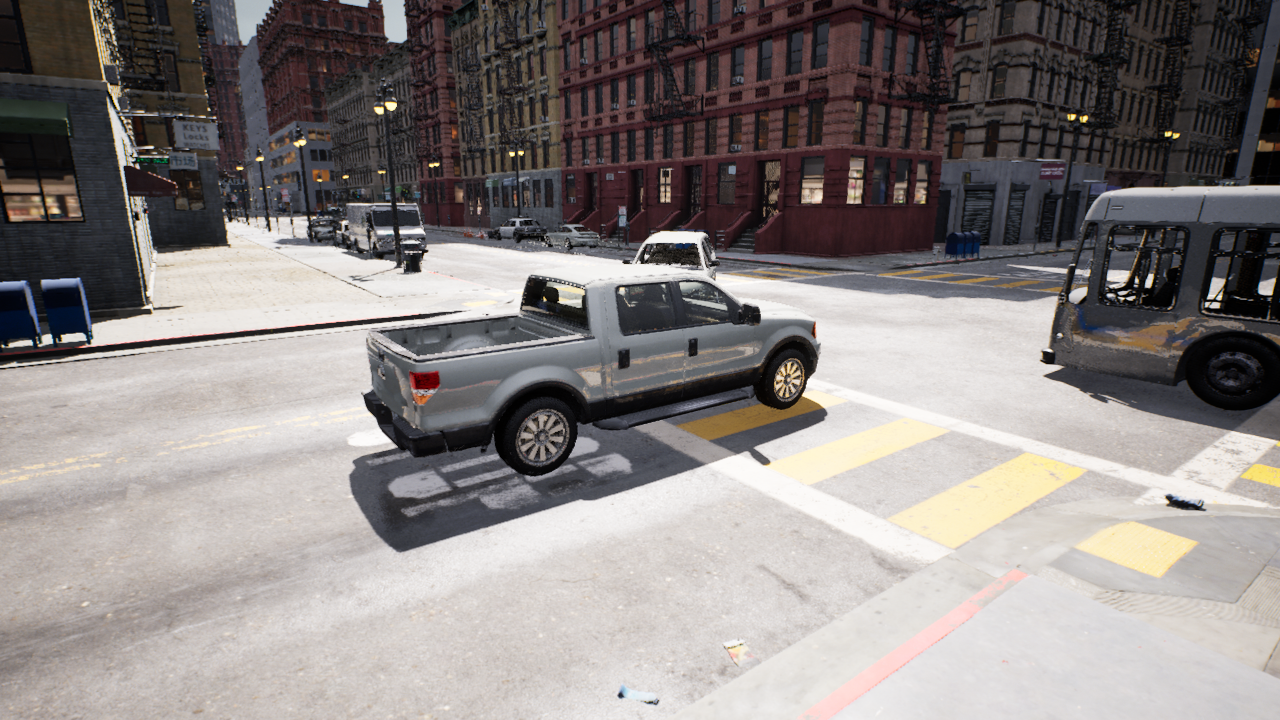
Venue: residential
Lighting: clear day
Vehicle rig: pickup